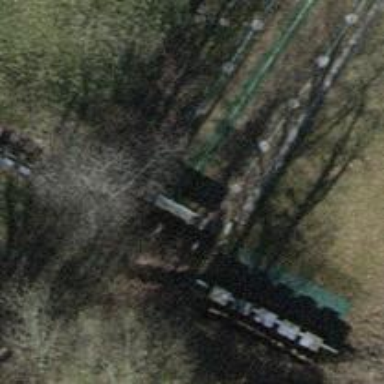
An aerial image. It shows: Retaining wall.